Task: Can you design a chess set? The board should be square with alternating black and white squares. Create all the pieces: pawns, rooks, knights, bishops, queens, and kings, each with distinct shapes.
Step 1315:
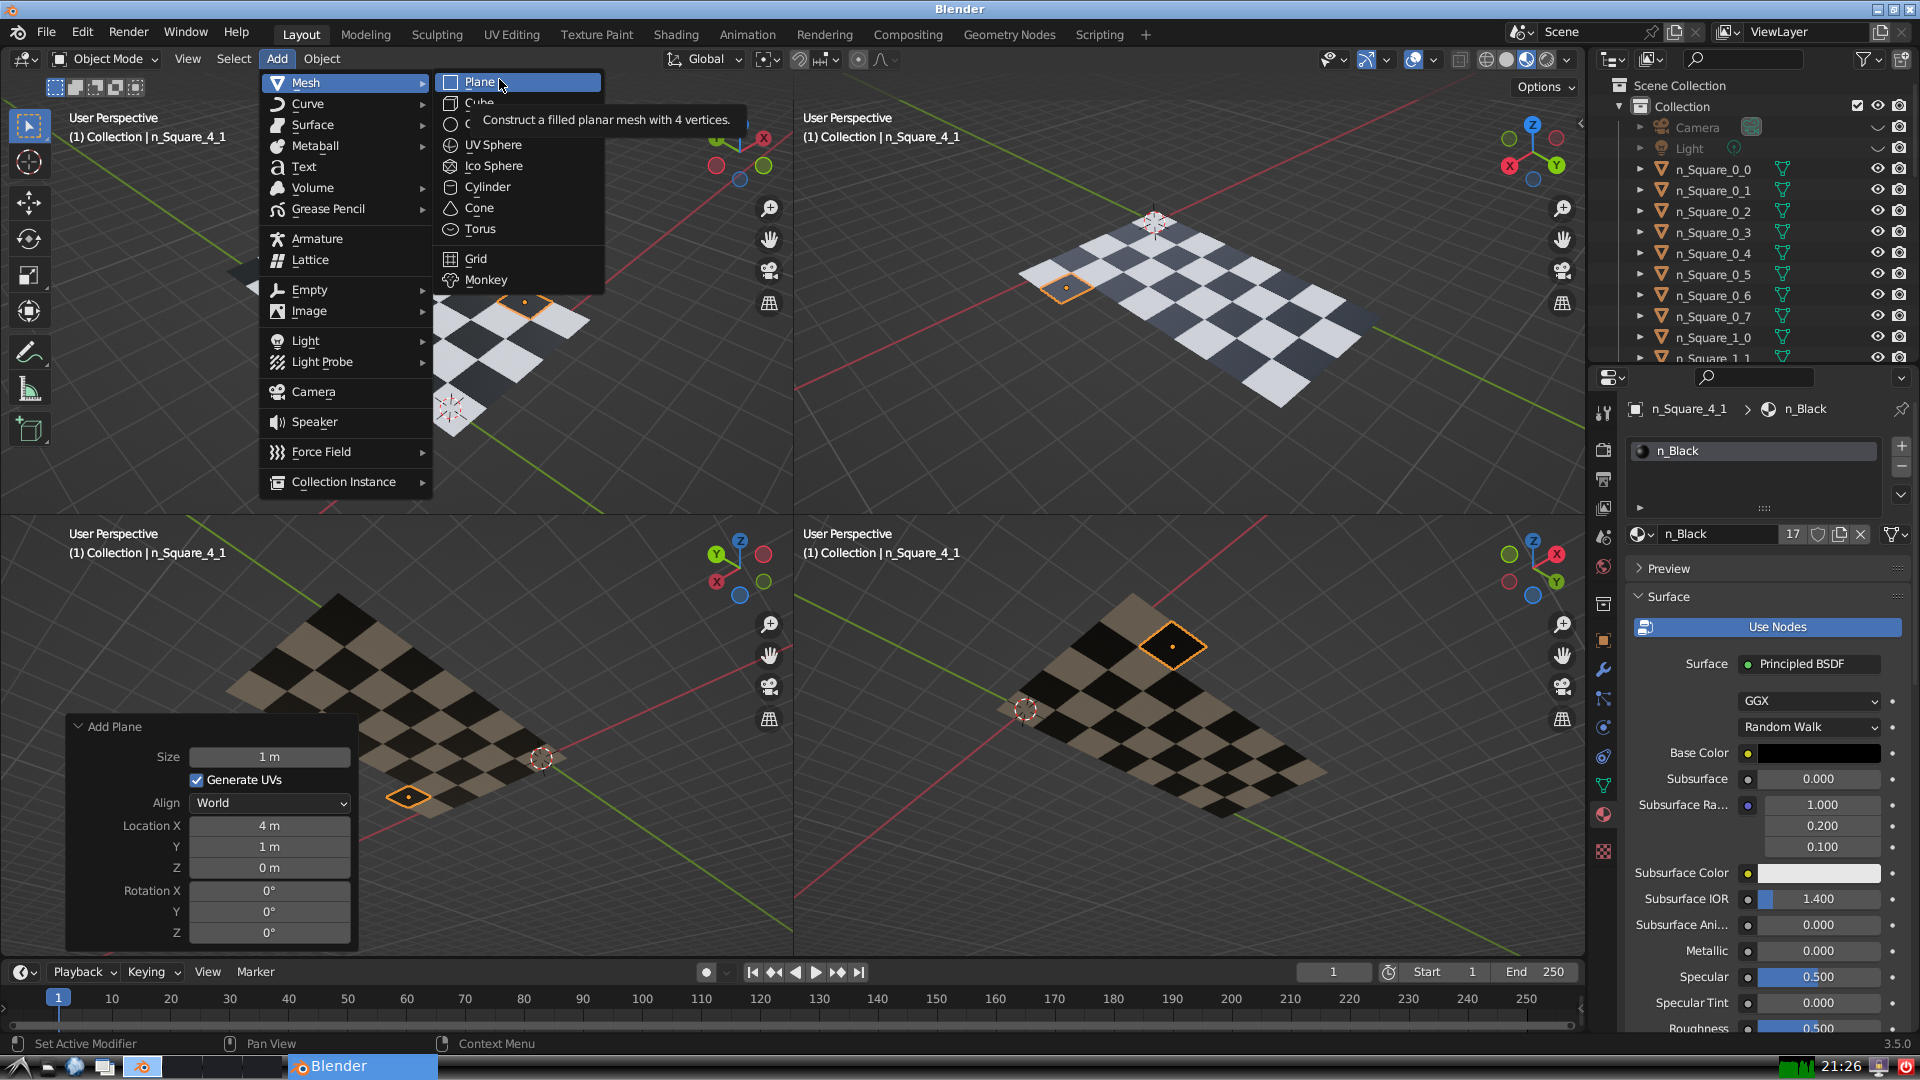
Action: click: no